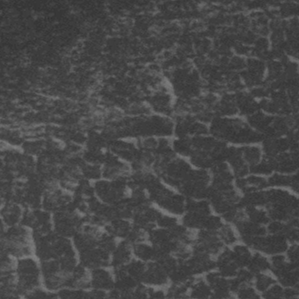
Label: frost